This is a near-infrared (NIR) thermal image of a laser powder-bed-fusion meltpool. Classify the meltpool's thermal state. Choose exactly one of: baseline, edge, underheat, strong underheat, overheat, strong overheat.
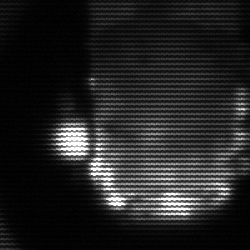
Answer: baseline